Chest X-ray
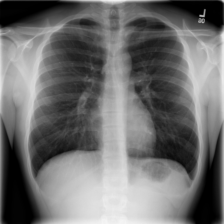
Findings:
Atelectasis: negative
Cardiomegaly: negative
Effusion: negative
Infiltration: negative
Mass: negative
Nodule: negative
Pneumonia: negative
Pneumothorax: negative
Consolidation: negative
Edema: negative
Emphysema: negative
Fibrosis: negative
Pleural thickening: negative
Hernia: negative